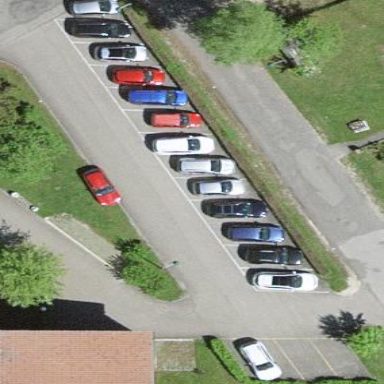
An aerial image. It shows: Parking area with surface.